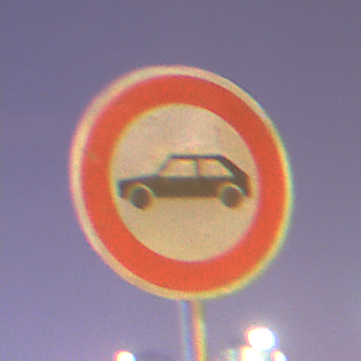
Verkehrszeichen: VerbotPersonenkraftwagen
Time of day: Night
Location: Outdoor (Urban)
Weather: PartlyCloudy
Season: NotSpecified
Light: Natural